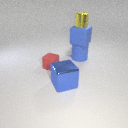
large blue rubber cylinder to the right of large blue metal cube